Interaction volume radius: 5 \u00c5
Interaction volume height: 10 \u00c5
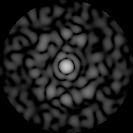
Disorder parameter: 0.831